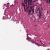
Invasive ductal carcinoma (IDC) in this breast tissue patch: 0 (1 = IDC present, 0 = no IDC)